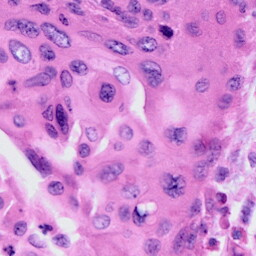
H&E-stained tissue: Cervix